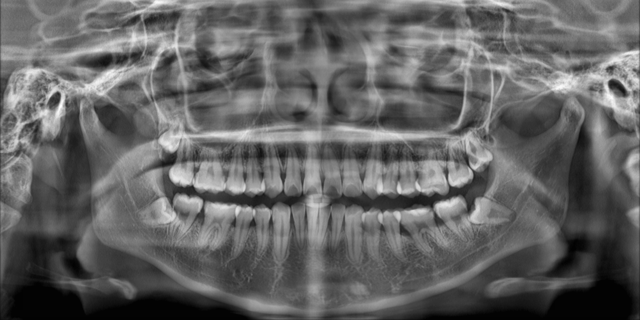
adult